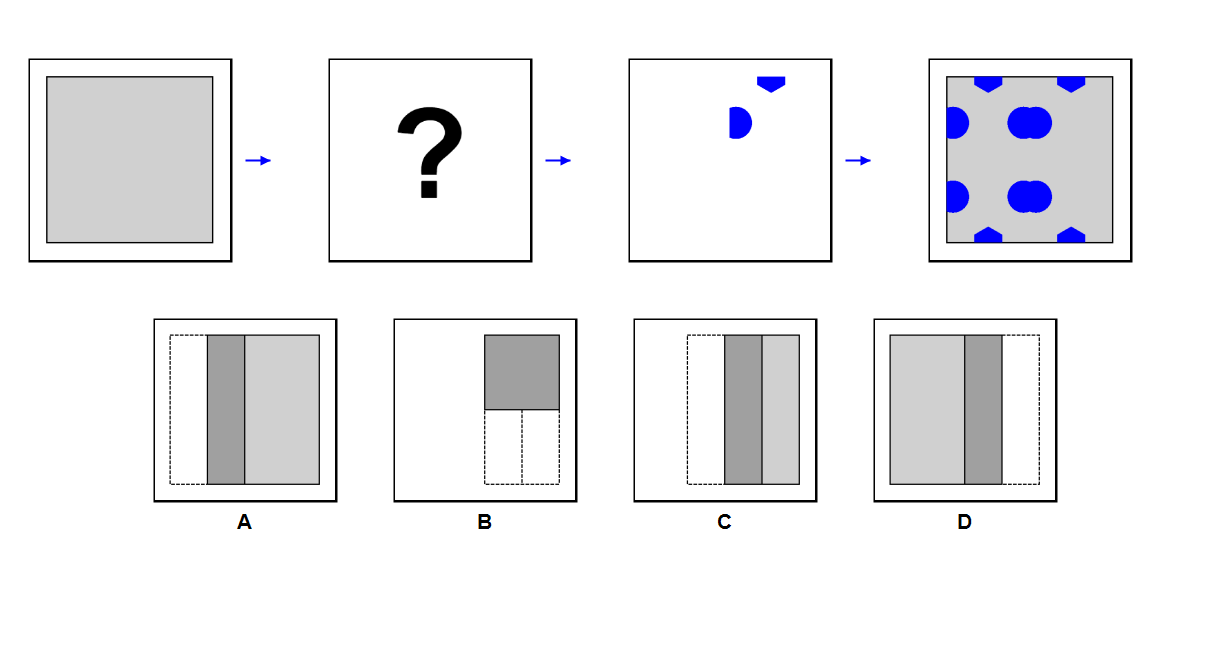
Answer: D